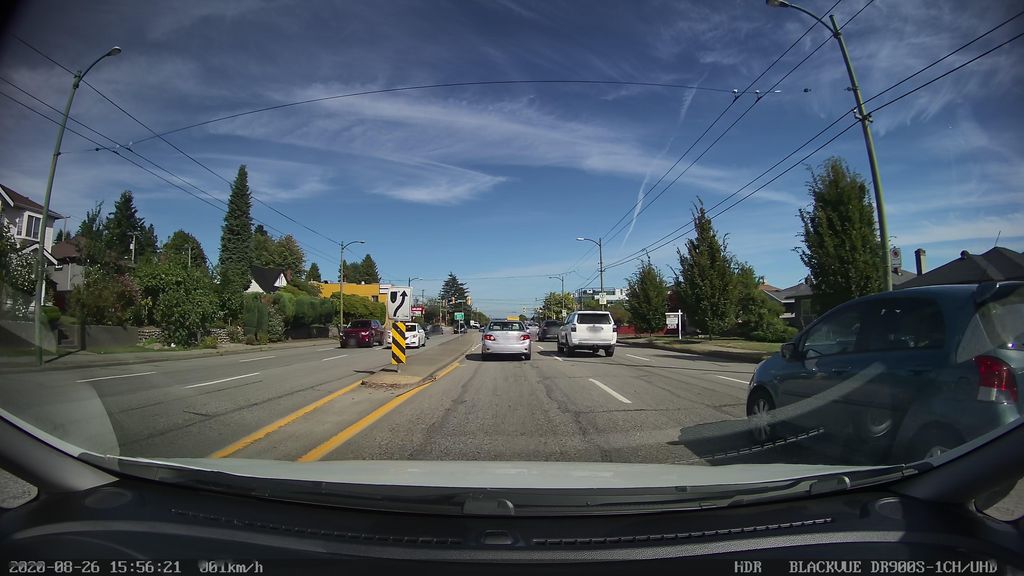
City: vancouver